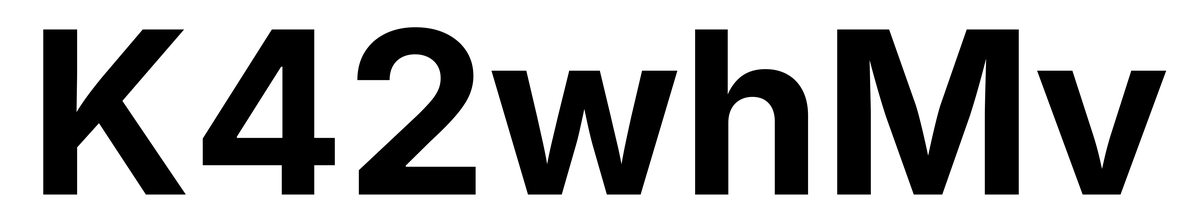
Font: Inter_Bold